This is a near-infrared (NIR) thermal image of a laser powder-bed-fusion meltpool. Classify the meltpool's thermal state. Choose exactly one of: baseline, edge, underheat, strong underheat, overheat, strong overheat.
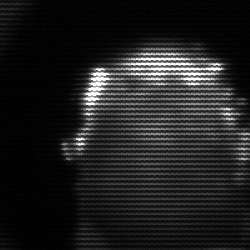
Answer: baseline